Question: Count the number of objects in the diagram.
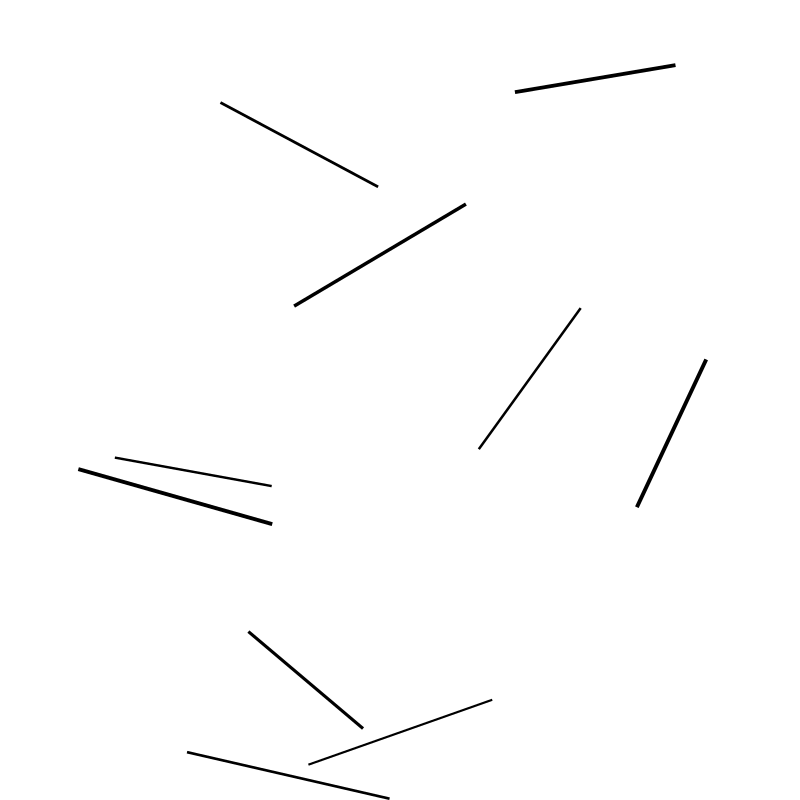
Answer: 10